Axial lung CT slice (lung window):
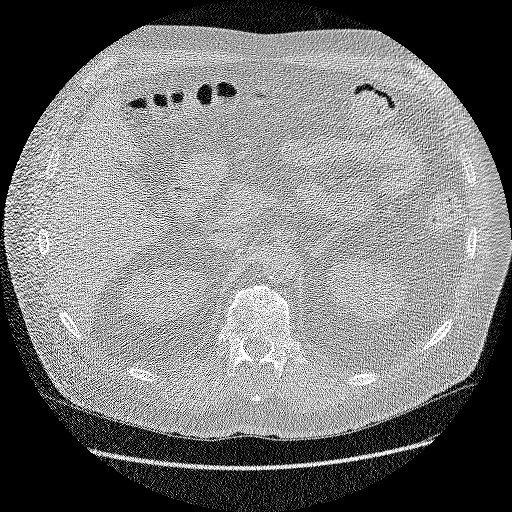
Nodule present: no